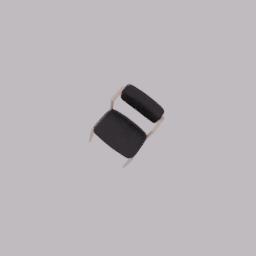
Label: furniture